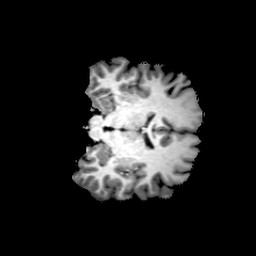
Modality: T1w
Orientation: coronal
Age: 19
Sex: female
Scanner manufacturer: philips
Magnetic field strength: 3 T
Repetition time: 0.0082 s
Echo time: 0.0037 s